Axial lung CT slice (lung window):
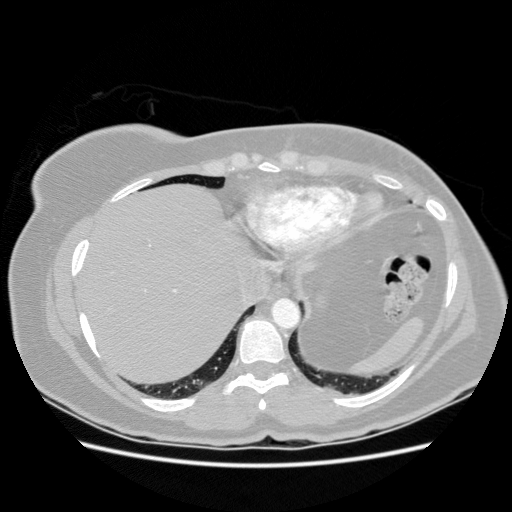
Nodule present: no